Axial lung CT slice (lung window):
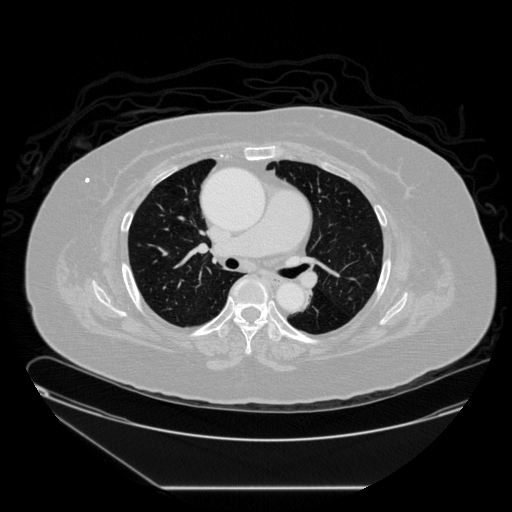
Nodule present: no